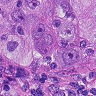
Metastatic tissue present: yes